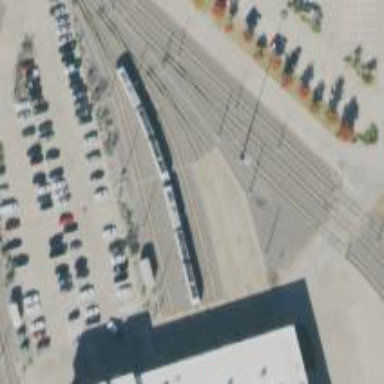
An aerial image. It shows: Light rail service yard with electrified contact lines.